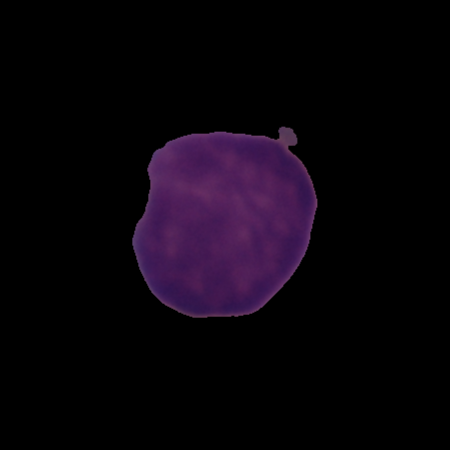
Label: cancer